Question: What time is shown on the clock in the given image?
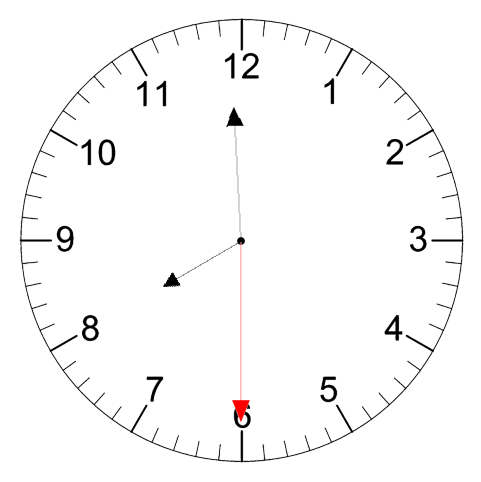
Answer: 07:59:30